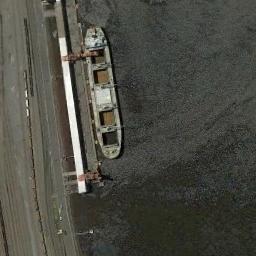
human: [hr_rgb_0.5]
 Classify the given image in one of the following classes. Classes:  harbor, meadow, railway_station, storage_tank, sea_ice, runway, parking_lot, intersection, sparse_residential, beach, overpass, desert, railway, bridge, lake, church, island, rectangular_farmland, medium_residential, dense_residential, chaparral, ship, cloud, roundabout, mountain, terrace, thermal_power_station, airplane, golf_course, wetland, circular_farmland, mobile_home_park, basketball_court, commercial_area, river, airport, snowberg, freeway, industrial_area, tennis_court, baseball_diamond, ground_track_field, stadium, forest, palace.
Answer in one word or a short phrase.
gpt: ship